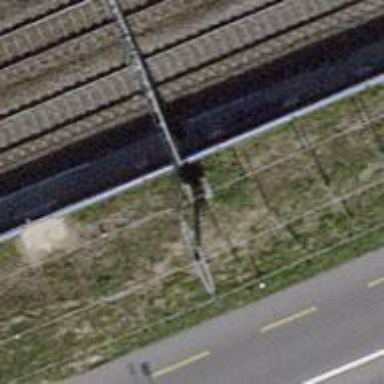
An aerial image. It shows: Power pole.